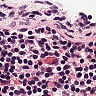
Metastatic tissue present: no